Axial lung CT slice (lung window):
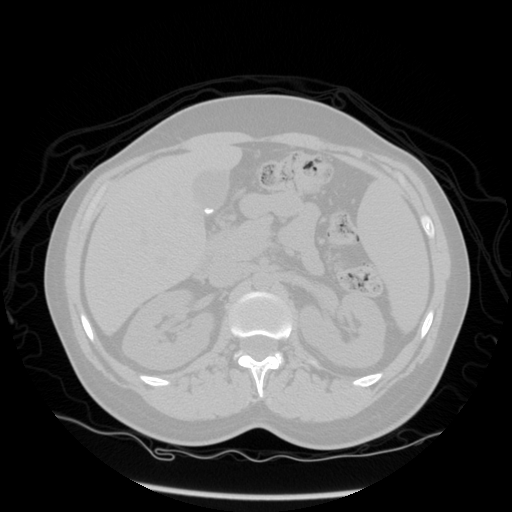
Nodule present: no